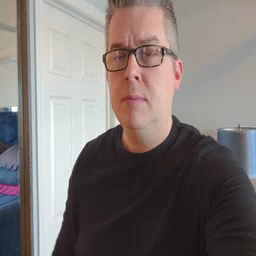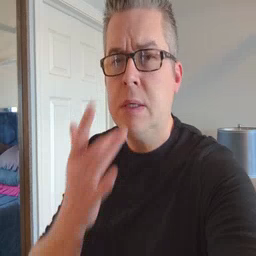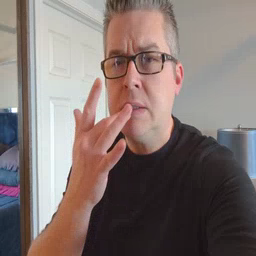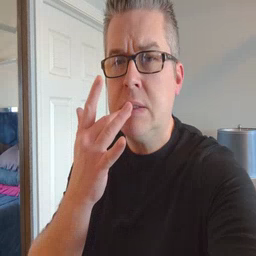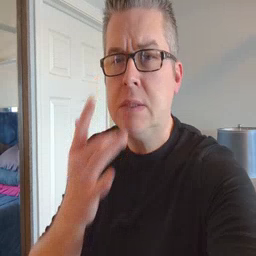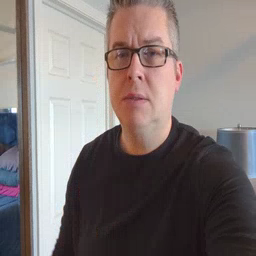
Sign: taste